Aerial crown-view tile of a tropical tree (Barro Colorado Island, Panama), acquired 20250616:
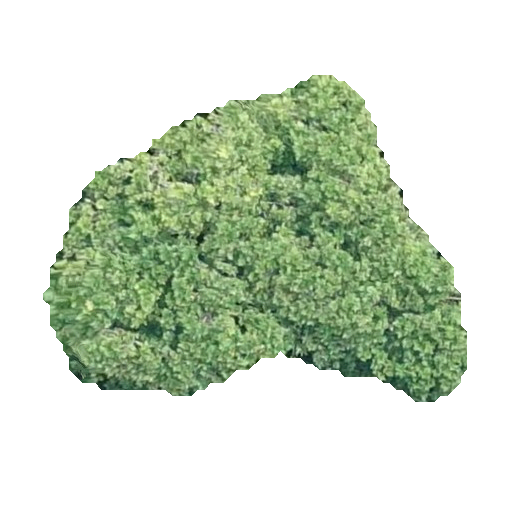
Species: Anacardium excelsum
GBIF accepted scientific name: Anacardium excelsum
Crown area: 137.556 m²